Question: I'm wanting my y-axis to show the ticker at intervals of 8. I've set my scale mode to manual with a min of 0 and a max of 48 but it still defaults to showing a tick at intervals of 5.
I haven't seen a setting or option to customise this yet, is there a way to do it?
'''
/* Draw the scale */
$scaleSettings = array("Mode"=>SCALE_MODE_MANUAL,"ManualScale"=>array(0=>array("Min"=>1,"Max"=>56)));
$myPicture->drawScale($scaleSettings);
'''

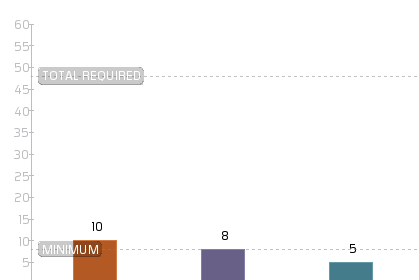
Answer: I'm fairly new to pChart and was looking for a way to do the same thing. I ended up finding a discussion in pchart's forums about the "Factors" setting for drawScale(). It can be used to set the tick intervals.
So your code would need to be:
'''
$scaleSettings = array("Factors"=>array(8));
$myPicture->drawScale($scaleSettings);
'''
It's mentioned in the documentation, but I haven't been able to find a whole lot of information on it. I can't tell you why the number must be in an array, just that it did not work for me what I tried "Factors"=>8.
Here are the docs for drawScale:
<URL>
And here's the discussion I found useful:
<URL>